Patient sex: F
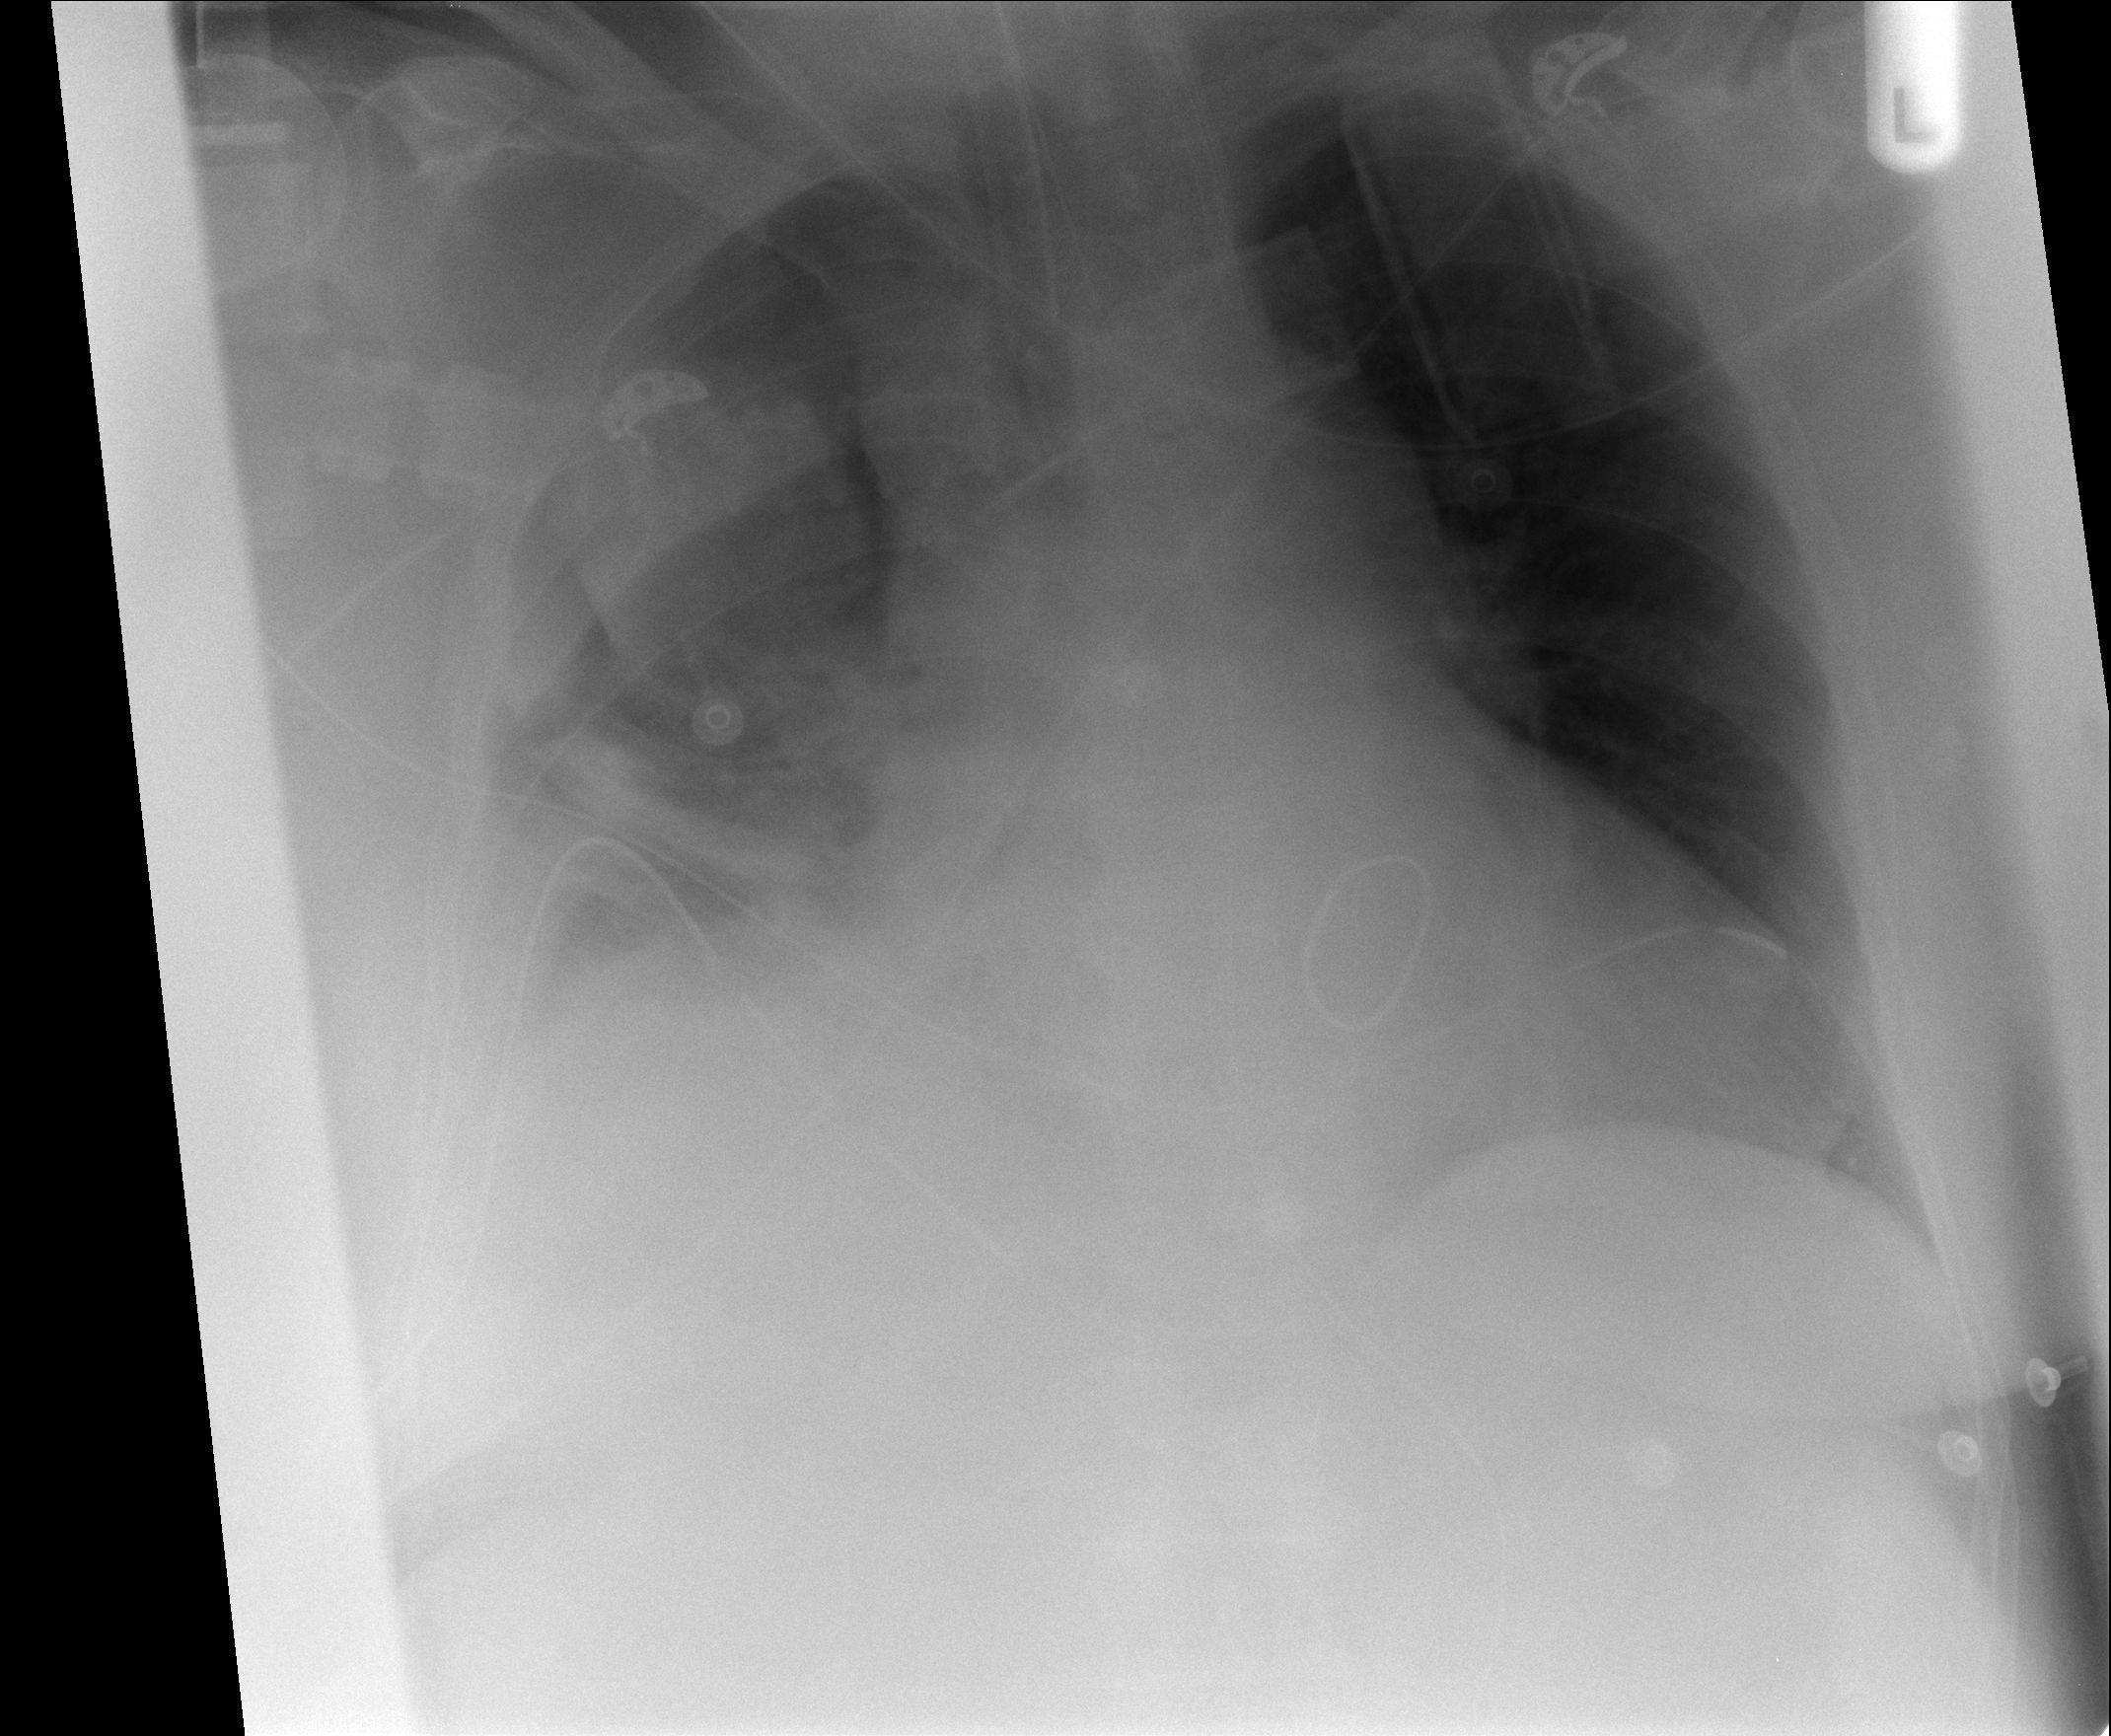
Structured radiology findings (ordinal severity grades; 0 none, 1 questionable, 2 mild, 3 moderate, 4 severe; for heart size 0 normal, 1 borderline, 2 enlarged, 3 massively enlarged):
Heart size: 0
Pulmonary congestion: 0
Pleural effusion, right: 0
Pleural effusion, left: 0
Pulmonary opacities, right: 0
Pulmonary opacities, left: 0
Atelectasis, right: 2
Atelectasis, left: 0